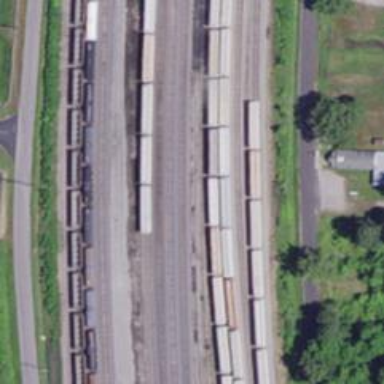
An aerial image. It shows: Railway spur service.